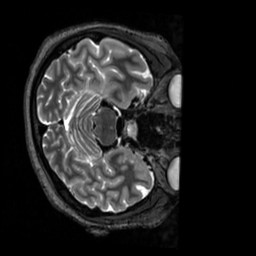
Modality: T2w
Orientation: axial
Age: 26
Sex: female
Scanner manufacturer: siemens
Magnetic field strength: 3 T
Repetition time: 3.2 s
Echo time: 0.728 s